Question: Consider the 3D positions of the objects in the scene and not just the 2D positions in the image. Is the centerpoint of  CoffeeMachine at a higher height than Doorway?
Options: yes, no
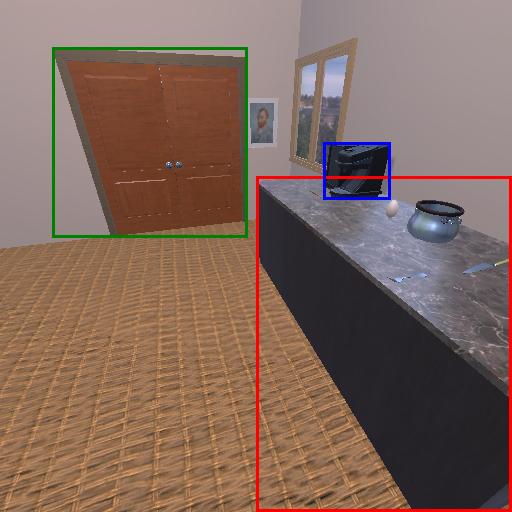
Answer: yes